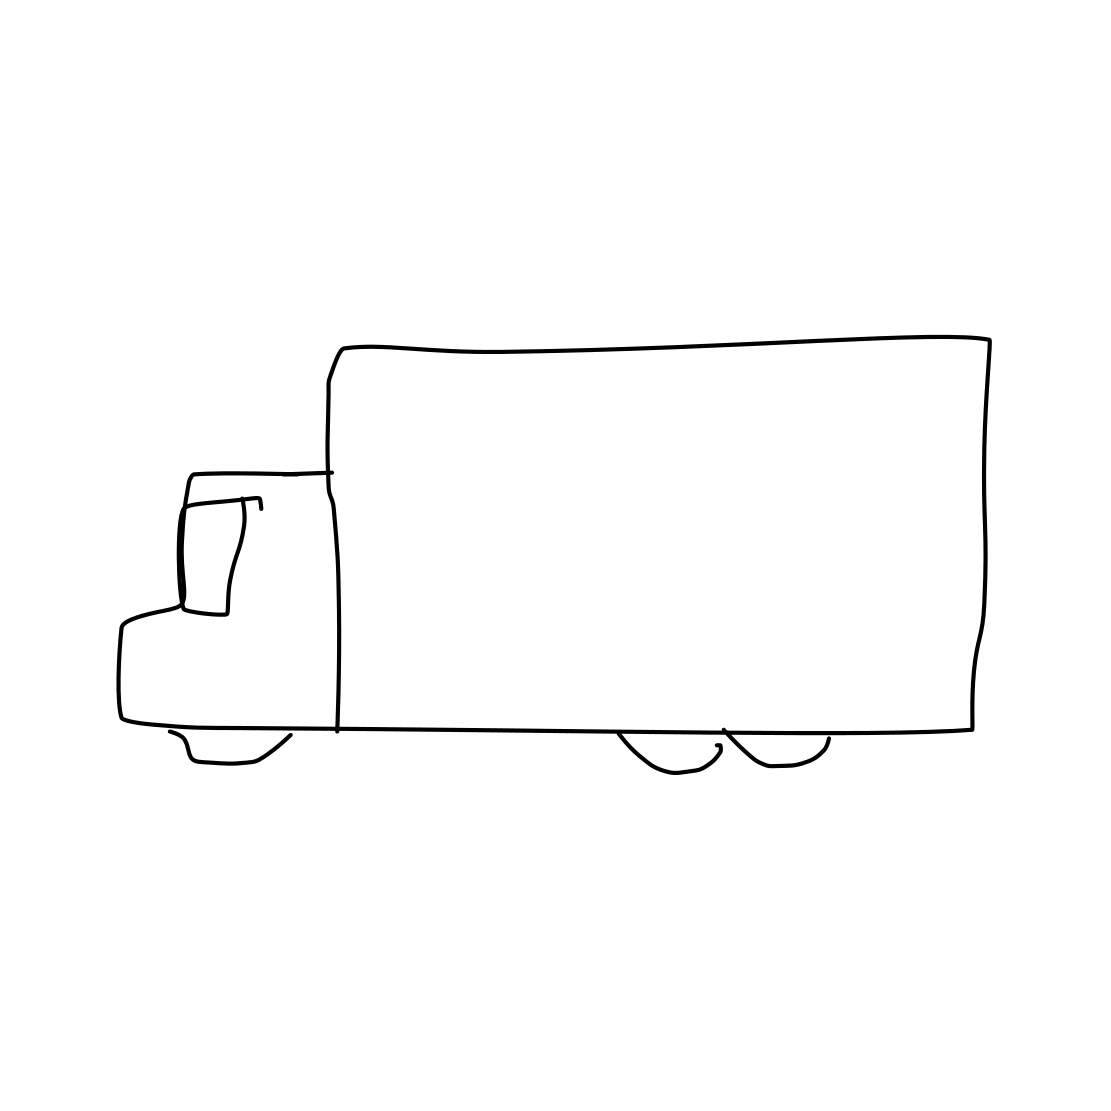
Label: truck